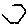
Label: hexagon